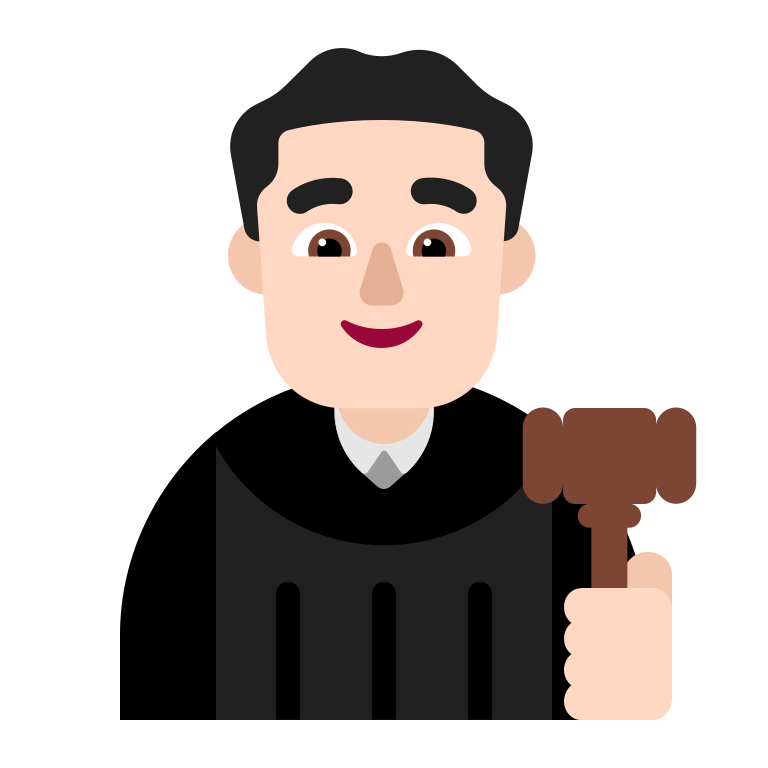
man judge flat light